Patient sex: F
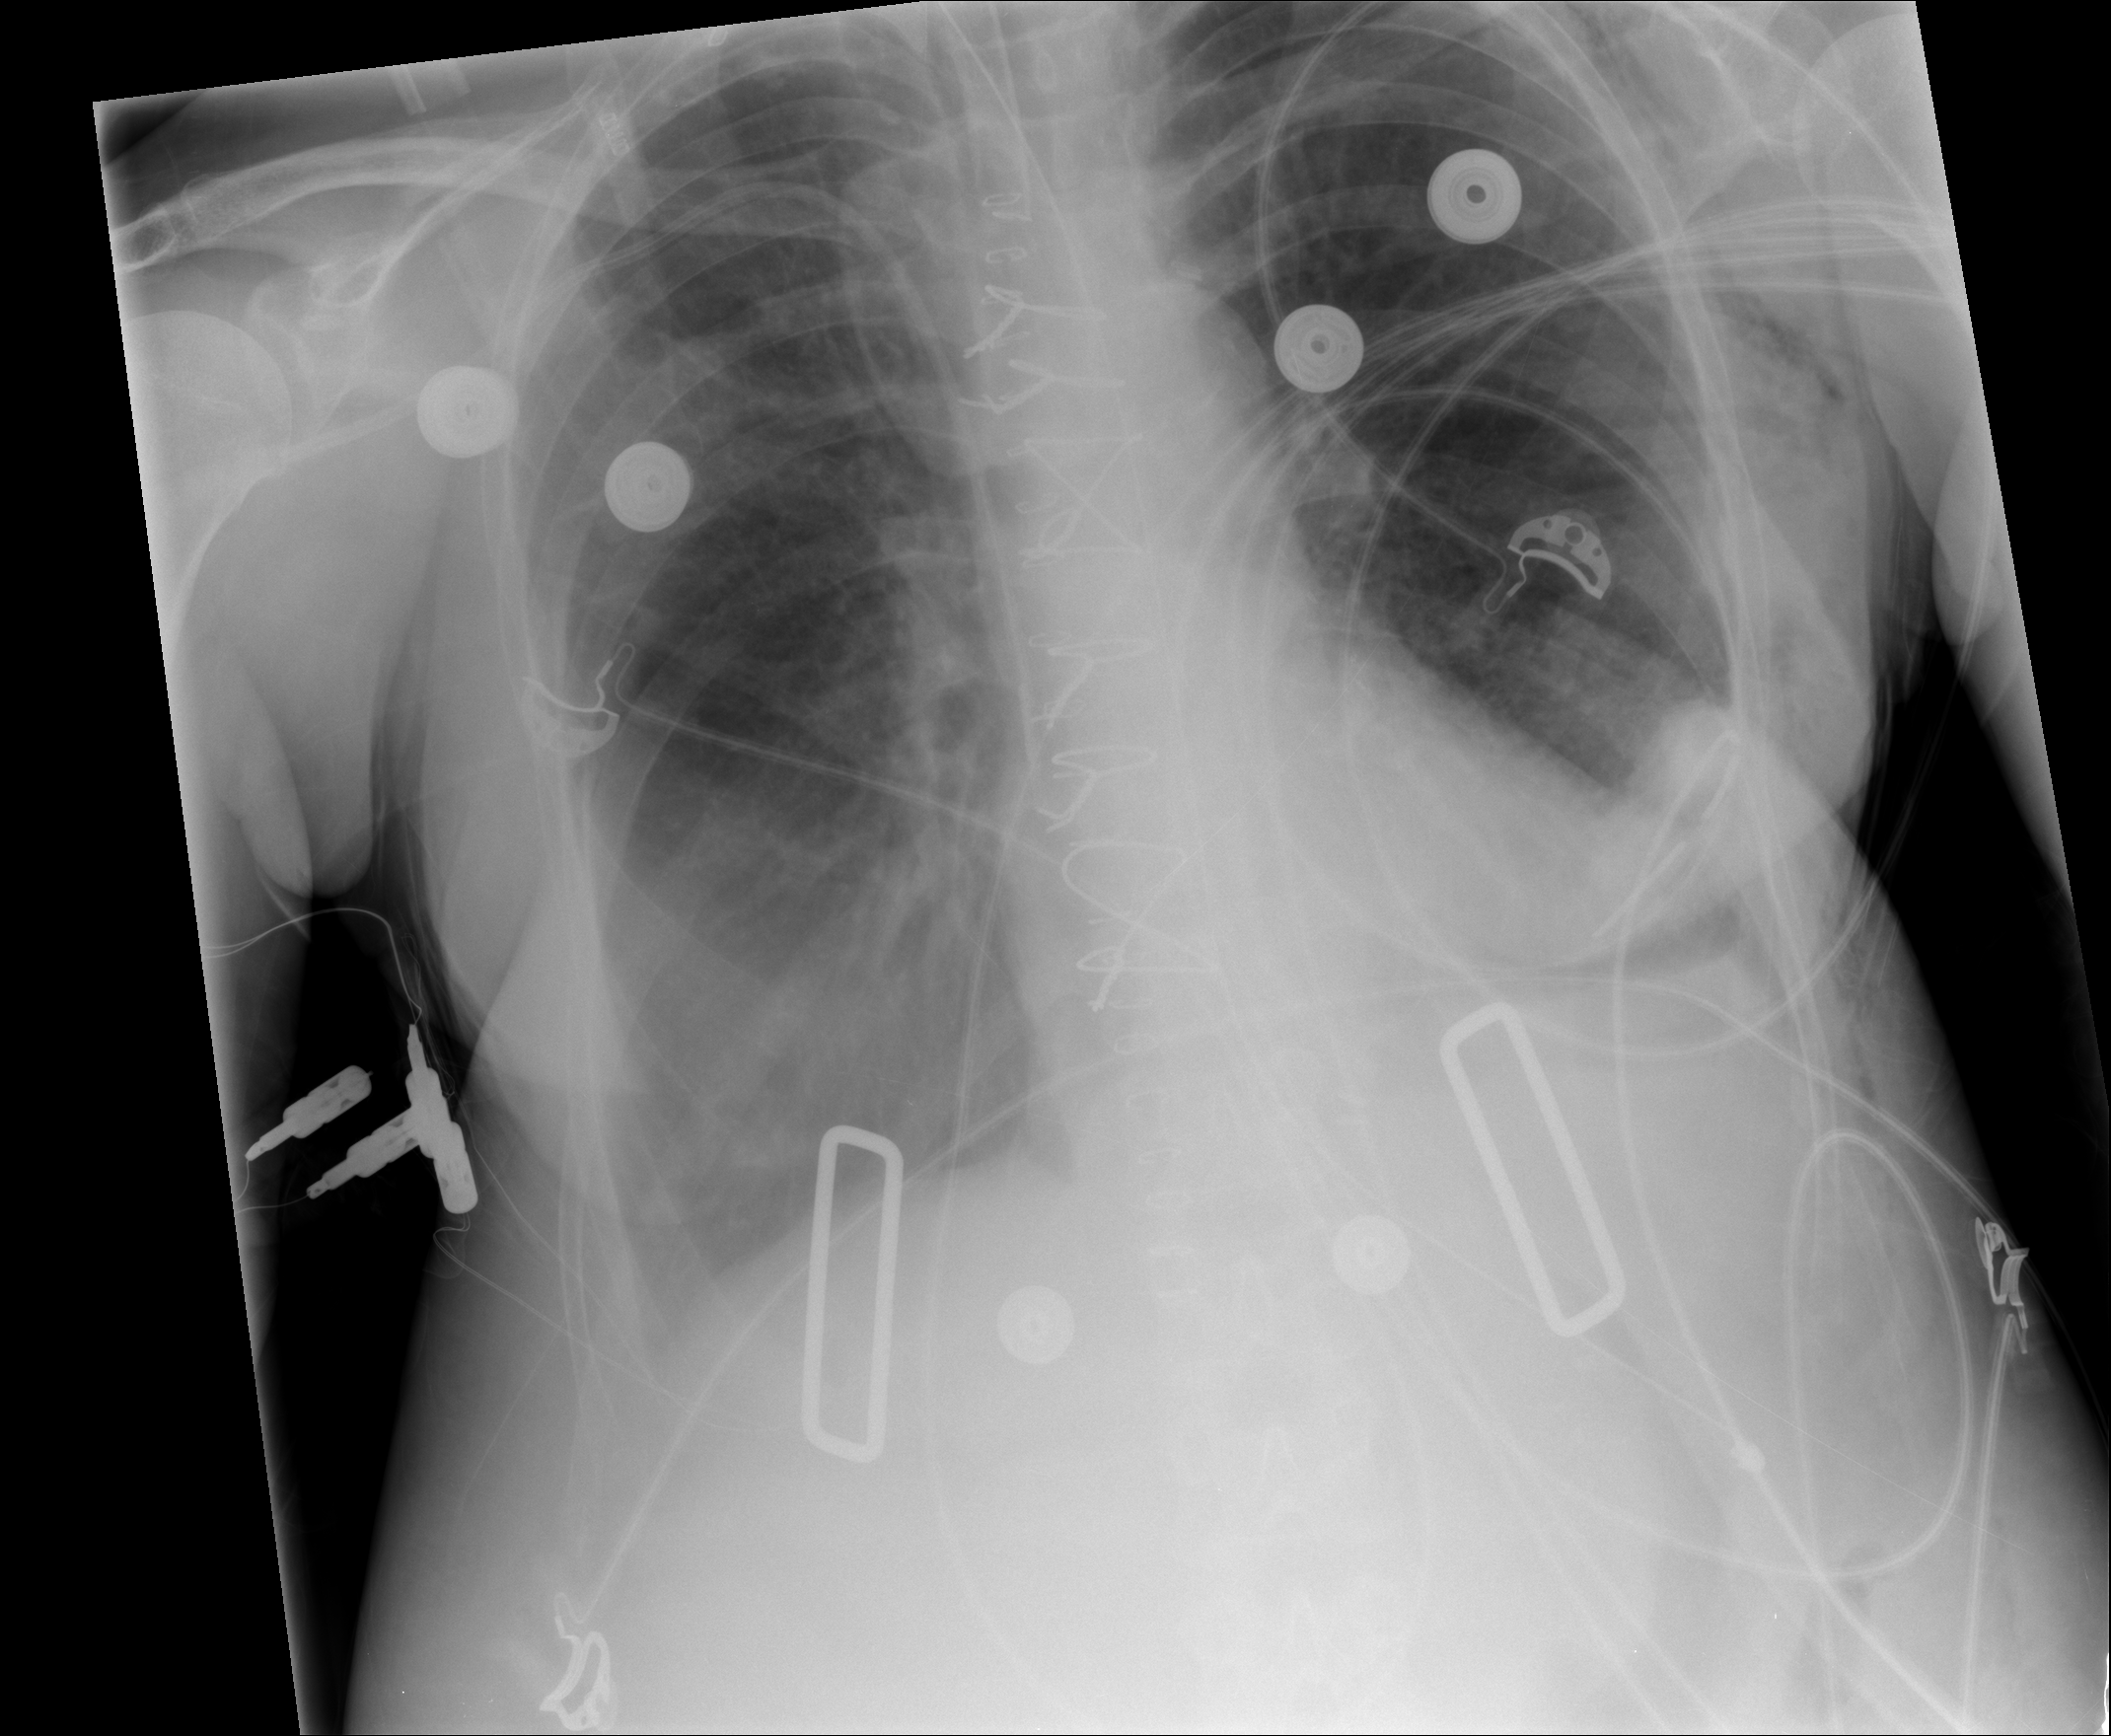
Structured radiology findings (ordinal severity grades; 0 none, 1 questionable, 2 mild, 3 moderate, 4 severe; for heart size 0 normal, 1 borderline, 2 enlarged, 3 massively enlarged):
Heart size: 2
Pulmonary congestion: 2
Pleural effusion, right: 0
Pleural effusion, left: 1
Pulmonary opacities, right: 0
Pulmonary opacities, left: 0
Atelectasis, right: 0
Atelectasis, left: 0